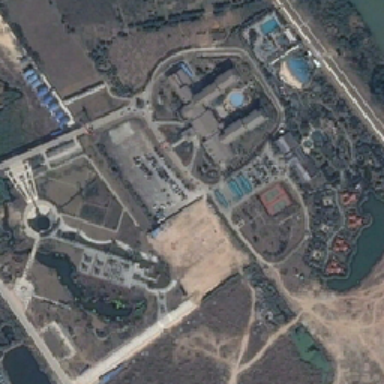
There are many white rest areas on the beach .